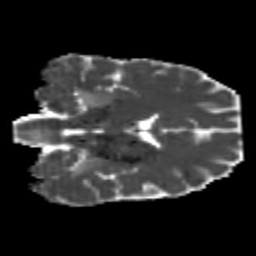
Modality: MD
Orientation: coronal
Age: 25
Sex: male
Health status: healthy
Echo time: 0.074 s